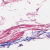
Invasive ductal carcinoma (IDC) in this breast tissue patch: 0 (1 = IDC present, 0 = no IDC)